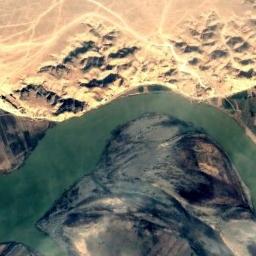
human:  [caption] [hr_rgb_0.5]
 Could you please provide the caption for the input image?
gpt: The ground is uneven beside the river .

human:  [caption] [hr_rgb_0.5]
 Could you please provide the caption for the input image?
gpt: The dark green river with a tributary goes through the mountainous area .

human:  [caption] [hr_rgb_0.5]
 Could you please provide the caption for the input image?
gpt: The river goes through bare land and green grass .

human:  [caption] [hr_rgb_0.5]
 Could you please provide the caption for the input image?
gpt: A curved green river with yellow desert on one side and green and tawny ground on the other .

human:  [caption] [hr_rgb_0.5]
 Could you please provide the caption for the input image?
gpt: A green river beside a yellow desert .